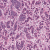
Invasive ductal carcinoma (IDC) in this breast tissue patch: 1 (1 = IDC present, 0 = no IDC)